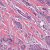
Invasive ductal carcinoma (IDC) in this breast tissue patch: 1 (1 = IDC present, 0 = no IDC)